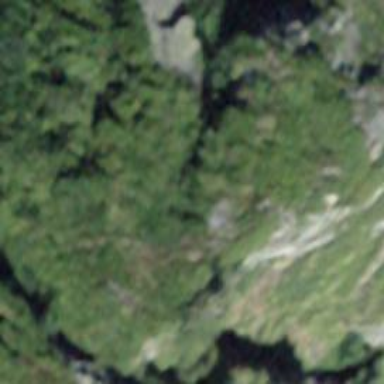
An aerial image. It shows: Natural cliff.